Question: We are trying to capture referrer using javascript code 'document.referrer'. But in some cases we are getting wrong output.
In my case open Google.de and then search for "zalando" and then click on a Paid Search Ad. When I landed on the page it should have actually showed "Google.de" as the referrer but instead it is showing us "zalando.de". Please find attached screenshot for reference.
Hope this is something related to website. But I am a bit curious to know the following things:
1. Why document.referrer is not working in my case?
2. What are the techniques that website owners are following to change the referrer?
3. Is there a way to get correct referrer using javascript in above case?
Help would be appreciated :)

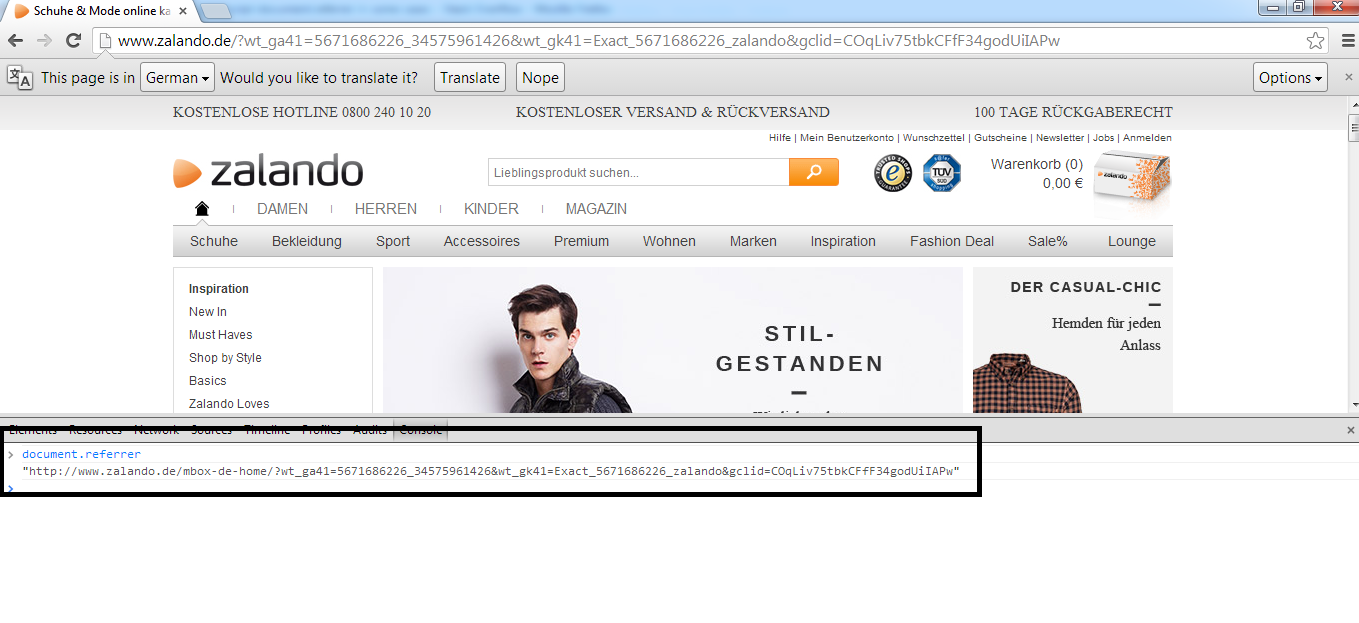
Answer: The problem with Google is, that it is SSL secured (HTTPS).
The referer get's removed by changing from a secured host to a non-secured host.
Google changed their encryption to default SSL for almost all users (excluding countries where encryption is not allowed like some in Asia, ...). This problem also occures in many web statistics and Google searches, google for "encrypted_search_terms in WordPress" - many ppl encounter the problem not beeing able to access the referer - simply because it is removed during HTTP requests.
> If a website is accessed from a HTTP Secure (HTTPS) connection and a
link points to anywhere except another secure location, then the
referer field is not sent.The upcoming standard HTML5 will support the attribute/value rel =
"noreferrer" in order to instruct the user agent not to send a
referer.
Source: <URL>
Request URL: 'http://www.zalando.de/mbox-de-home/?wt_ga41=5671686226_28149528346&wt_gk41=Exact_5671686226_zalando&gclid=CKTOt4eZvrkCFUHHtAodDDAAKw'
Referer: 'http://www.google.de/aclk?sa=l&ai=Cpa3Esq4tUvv-G4e9-Qap_YH4AvKmg_ID8tzul2md6c2tKAgAEAFQwa_i7v7_____AWCVspWCpAegAZ67pcQDyAEBqQJzLk9s6Bu2PqoEIk_QWWoJkHHqxkgWDNaWPV1Nuz1wbu1k-cSPx7tybvJDfR6AB8rE2js&sig=AOD64_3X48XkFIMsdt0_6nyr60yxwlqYKQ&ved=0CDEQ0Qw&adurl=http://www.zalando.de/mbox-de-home/%3Fwt_ga41%3D5671686226_28149528346%26wt_gk41%3DExact_5671686226_zalando&rct=j&q=zalando'
Actually the referer gets sent and there is no secured connection.
The problem now is, that from the google search to the shop site you have a chain of different pages and requests. You are capturing the referer at the wrong place.
Google Search -> Google Ad Redirect 1 -> Google Ad Redirect 2 ... -> Zalando landing page -> zalando website
The referer must be captured on the first request after leaving the google sites. Actually, you capture the referer at the end of that chain.
is your landing page:
> <URL>
wt_gk41=Exact_5671686226_zalando&gclid=CL7JlvibvrkCFeXMtAodS3oALw
That's the point where you have to capture the referer (probably with your server side language, not with Javascript).